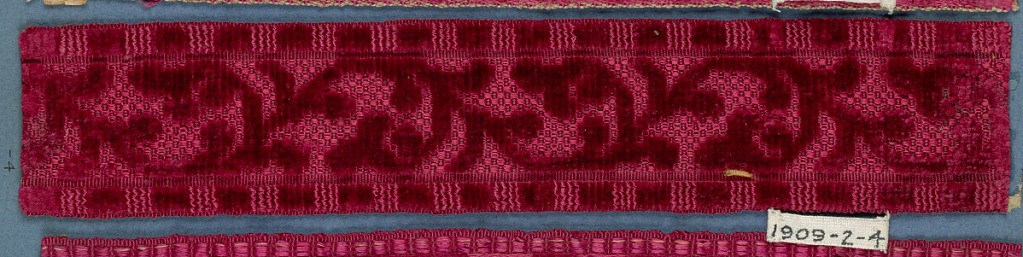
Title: Trimming
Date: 19th century
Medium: silk Technique: cut supplementary warp pile (velvet) on compound woven ground
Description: Red silk trimming fragment in a design of leaves on an angular stem.